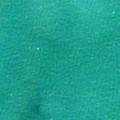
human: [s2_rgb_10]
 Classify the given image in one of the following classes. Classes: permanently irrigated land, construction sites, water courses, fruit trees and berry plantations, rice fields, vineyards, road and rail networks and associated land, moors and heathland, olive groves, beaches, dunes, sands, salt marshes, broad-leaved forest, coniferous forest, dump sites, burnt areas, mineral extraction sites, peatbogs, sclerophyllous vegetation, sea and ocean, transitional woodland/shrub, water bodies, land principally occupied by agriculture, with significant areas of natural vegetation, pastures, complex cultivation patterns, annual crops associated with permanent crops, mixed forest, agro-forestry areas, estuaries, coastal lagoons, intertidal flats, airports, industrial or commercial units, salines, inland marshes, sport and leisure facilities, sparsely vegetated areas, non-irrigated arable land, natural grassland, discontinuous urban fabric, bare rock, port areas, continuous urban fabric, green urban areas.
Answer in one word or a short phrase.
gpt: sea and ocean